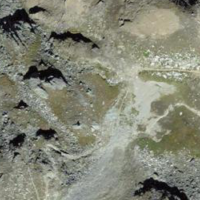
EUNIS habitat code: 48
Species observed at this site:
Androsace alpina